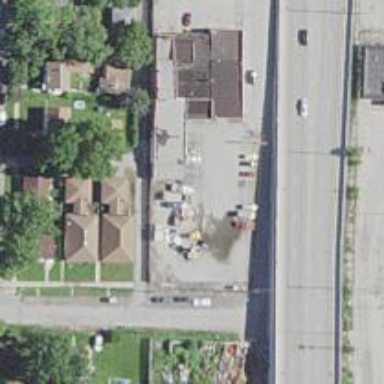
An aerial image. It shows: Alleyway designated as service road.